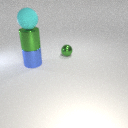
large green metal cylinder below large cyan rubber sphere